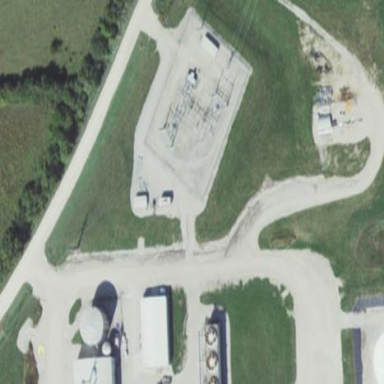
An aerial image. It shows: Industrial power substation.